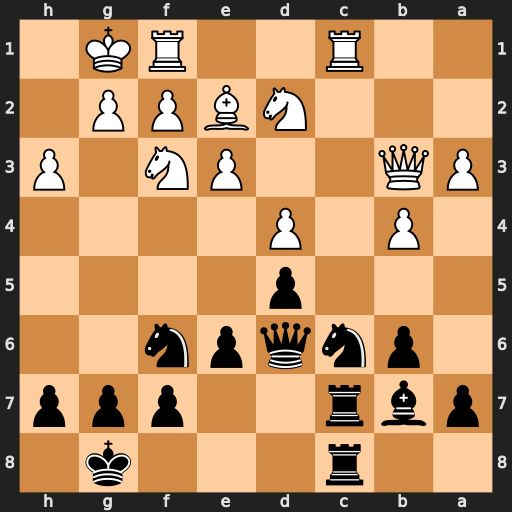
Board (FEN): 2r3k1/pbr2ppp/1pnqpn2/3p4/1P1P4/PQ2PN1P/3NBPP1/2R2RK1
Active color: b
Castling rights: -
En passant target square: -
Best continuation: Nxd4 Nxd4 Rxc1 Rxc1 Rxc1+